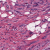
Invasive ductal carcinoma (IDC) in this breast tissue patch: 1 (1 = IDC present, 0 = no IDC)